Interaction volume radius: 5 \u00c5
Interaction volume height: 45 \u00c5
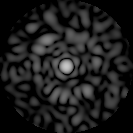
Disorder parameter: 0.8354